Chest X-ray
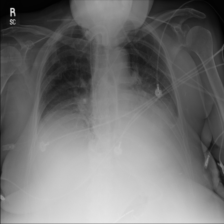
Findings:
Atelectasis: positive
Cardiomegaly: positive
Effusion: positive
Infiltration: positive
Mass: negative
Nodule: negative
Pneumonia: negative
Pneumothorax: negative
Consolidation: negative
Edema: negative
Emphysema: negative
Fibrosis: negative
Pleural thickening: positive
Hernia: negative